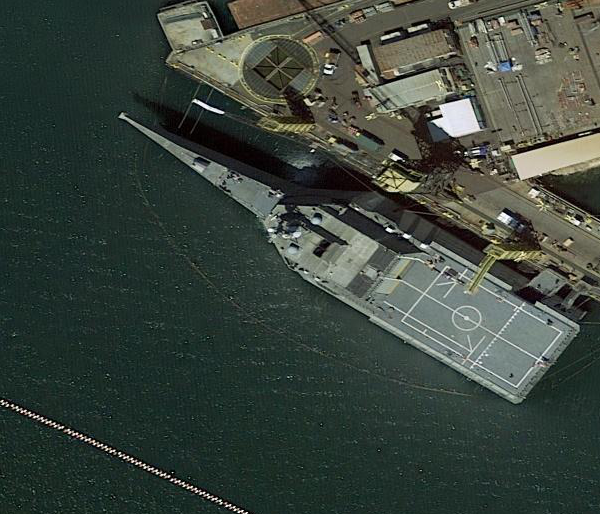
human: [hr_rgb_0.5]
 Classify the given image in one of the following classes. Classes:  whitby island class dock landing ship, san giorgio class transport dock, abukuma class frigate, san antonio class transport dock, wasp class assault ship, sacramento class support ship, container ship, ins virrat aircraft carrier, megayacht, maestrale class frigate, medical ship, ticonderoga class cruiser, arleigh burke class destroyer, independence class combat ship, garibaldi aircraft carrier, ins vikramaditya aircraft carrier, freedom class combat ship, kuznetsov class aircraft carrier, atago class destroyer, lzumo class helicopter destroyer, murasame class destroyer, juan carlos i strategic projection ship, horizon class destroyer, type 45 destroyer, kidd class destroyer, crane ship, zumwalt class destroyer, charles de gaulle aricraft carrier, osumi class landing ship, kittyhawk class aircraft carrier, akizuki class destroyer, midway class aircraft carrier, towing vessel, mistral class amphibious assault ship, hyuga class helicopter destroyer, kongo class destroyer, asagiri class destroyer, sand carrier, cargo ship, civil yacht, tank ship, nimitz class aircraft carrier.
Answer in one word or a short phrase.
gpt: Independence class combat ship